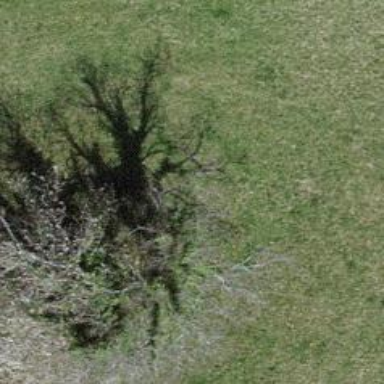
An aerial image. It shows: Beautiful tree in nature.